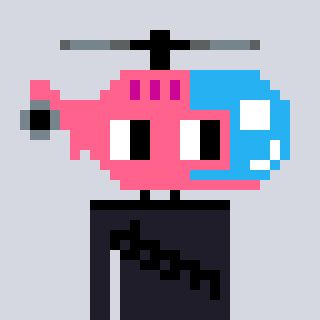
a pixel art character with square pink glasses, a helicopter-shaped head and a grayscale-colored body on a cool background